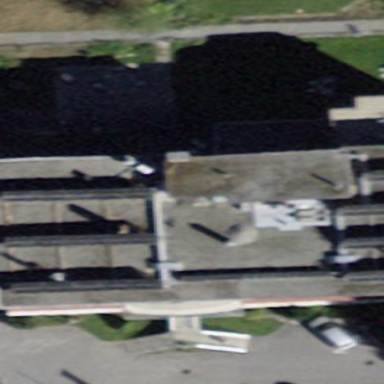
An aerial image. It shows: Hotel with flat roof.